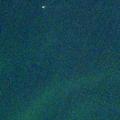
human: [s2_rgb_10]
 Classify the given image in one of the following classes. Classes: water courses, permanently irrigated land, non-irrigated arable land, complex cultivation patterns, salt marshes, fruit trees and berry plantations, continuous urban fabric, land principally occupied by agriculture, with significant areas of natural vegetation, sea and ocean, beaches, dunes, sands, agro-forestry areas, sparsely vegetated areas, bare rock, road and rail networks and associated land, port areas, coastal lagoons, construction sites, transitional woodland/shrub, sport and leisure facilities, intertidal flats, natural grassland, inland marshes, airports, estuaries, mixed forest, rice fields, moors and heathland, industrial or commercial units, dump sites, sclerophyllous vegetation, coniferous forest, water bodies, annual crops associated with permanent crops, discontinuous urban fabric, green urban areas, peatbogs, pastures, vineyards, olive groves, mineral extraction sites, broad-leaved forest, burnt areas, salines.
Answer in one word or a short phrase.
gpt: sea and ocean